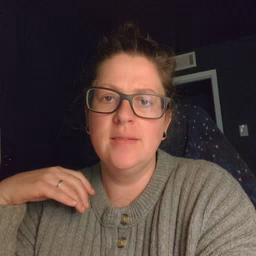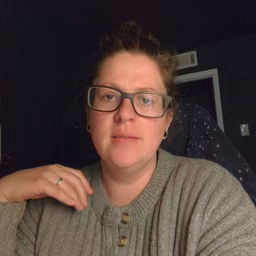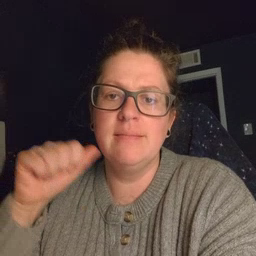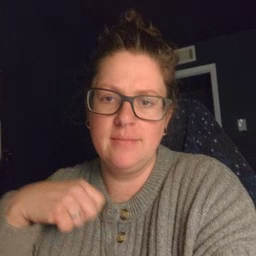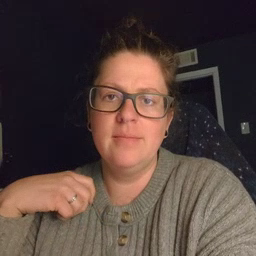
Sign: can